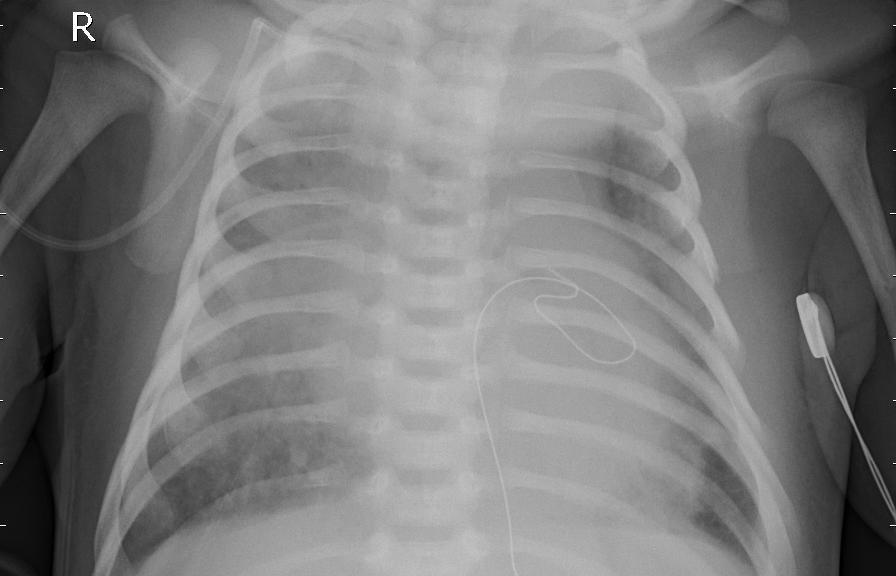
Diagnosis: PNEUMONIA